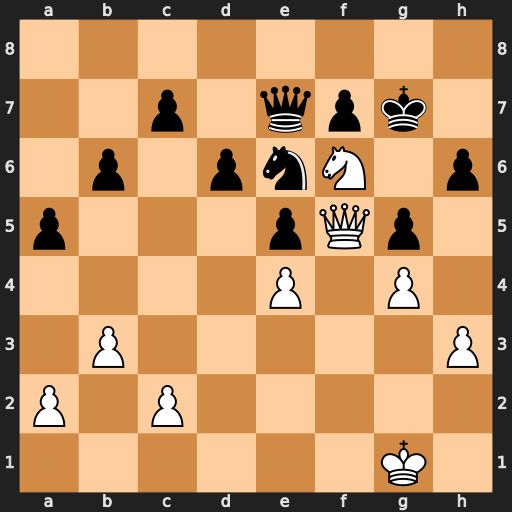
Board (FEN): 8/2p1qpk1/1p1pnN1p/p3pQp1/4P1P1/1P5P/P1P5/6K1
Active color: w
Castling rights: -
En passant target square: -
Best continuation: Qh7+ Kxf6 Qxh6#